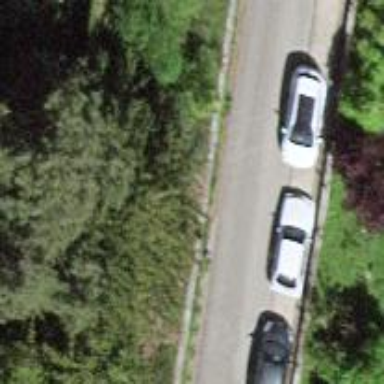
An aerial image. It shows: Parking lane.